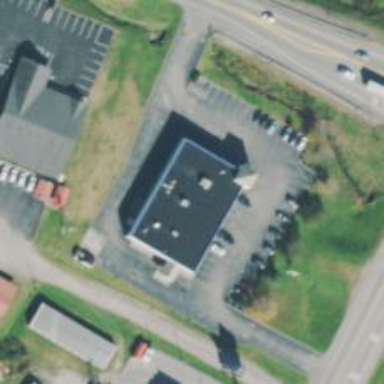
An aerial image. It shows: Pharmacy providing healthcare services.